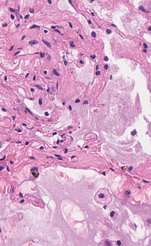
Tumor epithelial tissue: no
Tumor-associated stroma tissue: no
Normal tissue: yes